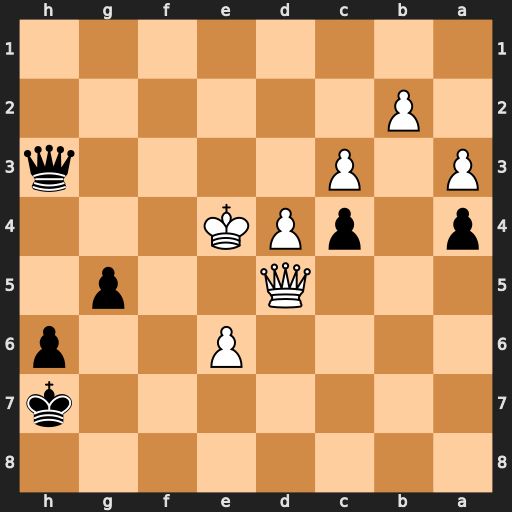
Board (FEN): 8/7k/4P2p/3Q2p1/p1pPK3/P1P4q/1P6/8
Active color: b
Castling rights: -
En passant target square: -
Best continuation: Qh4+ Ke3 Qe1+ Kf3 Qh1+ Ke2 Qxd5